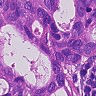
Metastatic tissue present: yes